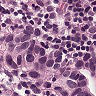
Metastatic tissue present: yes